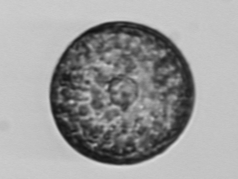
Label: Coscinodiscus